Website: lowes
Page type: billing-address
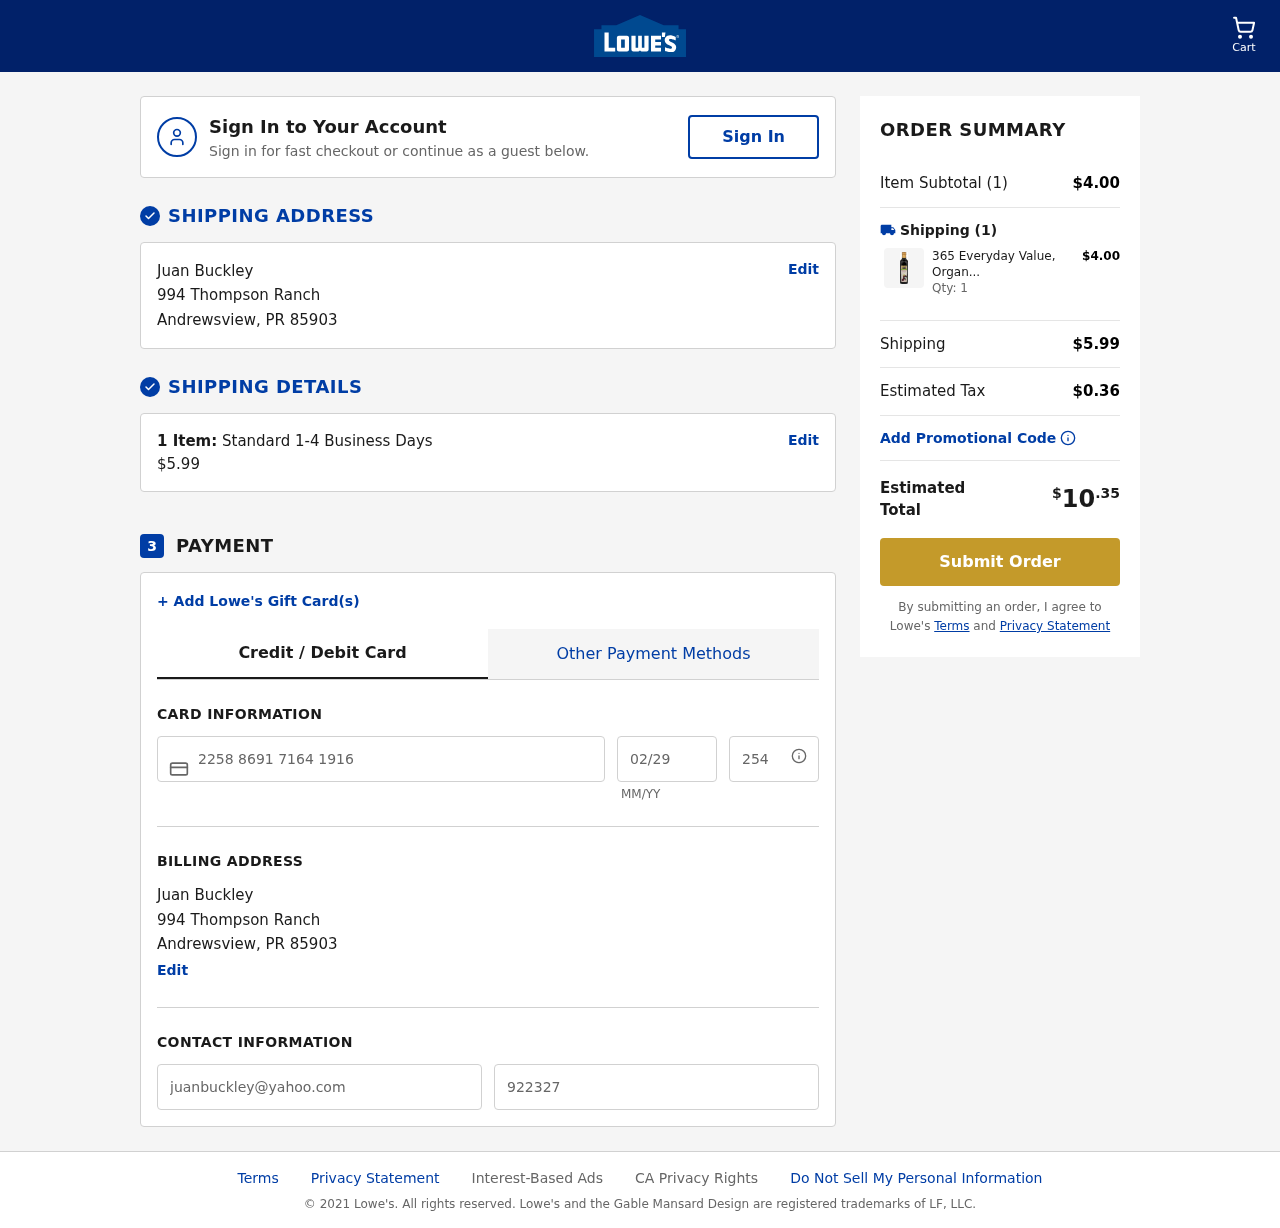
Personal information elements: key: PII_CARD_CVV
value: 254
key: PII_CARD_EXPIRY
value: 02/29
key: PII_CARD_NUMBER
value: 2258 8691 7164 1916
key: PII_CITY
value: Andrewsview
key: PII_EMAIL
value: juanbuckley@yahoo.com
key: PII_FULLNAME
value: Juan Buckley
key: PII_PHONE
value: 9223279836
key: PII_POSTCODE
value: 85903
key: PII_STATE_ABBR
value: PR
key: PII_STREET
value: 994 Thompson Ranch
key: PII_FULLNAME2
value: Juan Buckley
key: PII_STREET2
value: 994 Thompson Ranch
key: PII_CITY2
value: Andrewsview
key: PII_STATE_ABBR2
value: PR
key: PII_POSTCODE2
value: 85903
Product elements: key: PRODUCT1_NAME
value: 365 Everyday Value, Organic Balsamic Vinegar of Modena, 16.9 fl oz
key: PRODUCT1_PRICE
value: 4
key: PRODUCT1_QUANTITY
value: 1
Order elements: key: ORDER_NUM_ITEMS
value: Cart
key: ORDER_NUM_ITEMS
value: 1 Item:
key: ORDER_NUM_ITEMS
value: Item Subtotal (1)
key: ORDER_SHIPPING_COST
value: $5.99
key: ORDER_SUBTOTAL
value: $4.00
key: ORDER_TAX
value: $0.36
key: ORDER_TOTAL
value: $10.35